Question: I have a table named Groups in my Database as follows:
'''
Groups
|--GroupID
|--GroupName
|--ParentID
|--NatureOfGroupID
|--EffectID
'''
Here is the relationship diagram for above table:

I have a combobox in a window in which I have two columns. Here is the xaml:
'''
<ComboBox ItemsSource="{Binding DataContext.GroupNamesWithCorrespondingEffects, RelativeSource={RelativeSource Mode=FindAncestor, AncestorType={x:Type Page}}}"
SelectedValue="{Binding ParentID}" SelectedValuePath="GroupID">
<ComboBox.ItemTemplate>
<DataTemplate>
<StackPanel Orientation="Horizontal">
<TextBlock Text="{Binding GroupName}" Width="200" />
<TextBlock Text="{Binding CorrespondingEffect}" />
</StackPanel>
</DataTemplate>
</ComboBox.ItemTemplate>
</ComboBox>
'''
Actually i want to show GroupName and its corresponding Effect but when user selects any Item then I want to get SelectedValue as ParentID.
Here is the implementation of GroupNameWithCorrespondingEffect.cs
'''
public class GroupNameWithCorrespondingEffect : MainViewModel
{
private string _groupName;
public string GroupName
{
get
{
return _groupName;
}
set
{
_groupName = value;
OnPropertyChanged("GroupName");
}
}
private string _correspondingEffect;
public string CorrespondingEffect
{
get
{
return _correspondingEffect;
}
set
{
_correspondingEffect = value;
OnPropertyChanged("CorrespondingEffect");
}
}
}
'''
Here is the code for groupsViewModel.cs
'''
public class GroupsViewModel : MainViewModel
{
public GroupsViewModel()
{
using (Entities db = new Entities())
{
GroupNamesWithCorrespondingEffects = (from g in db.Groups
select new GroupNameWithCorrespondingEffect
{
GroupName = g.GroupName,
CorrespondingEffect = g.Master_Effects.Effect
}).ToList();
NaturesOfGroup = (from m in db.Master_NatureOfGroup
select m).ToList();
}
SaveChangesCommand = new RelayCommand(SaveGroup);
CurrentGroup = new Group();
}
private Group _currentGroup;
public Group CurrentGroup
{
get
{
return _currentGroup;
}
set
{
_currentGroup = value;
OnPropertyChanged("CurrentGroup");
}
}
private List<GroupNameWithCorrespondingEffect> _groupNamesWithCorrespondingEffects;
public List<GroupNameWithCorrespondingEffect> GroupNamesWithCorrespondingEffects
{
get
{
return _groupNamesWithCorrespondingEffects;
}
set
{
_groupNamesWithCorrespondingEffects = value;
OnPropertyChanged("GroupNamesWithCorrespondingEffects");
}
}
private List<Master_NatureOfGroup> _naturesOfGroup;
public List<Master_NatureOfGroup> NaturesOfGroup
{
get
{
return _naturesOfGroup;
}
set
{
_naturesOfGroup = value;
OnPropertyChanged("NaturesOfGroup");
}
}
public ICommand SaveChangesCommand { get; set; }
private void SaveGroup(object obj)
{
Group cGroup = new Group()
{
GroupName = CurrentGroup.GroupName,
**ParentID = CurrentGroup.ParentID,**
NatureOfGroupID = CurrentGroup.NatureOfGroupID,
EffectID = CurrentGroup.EffectID
};
using (Entities db = new Entities())
{
db.Groups.Add(cGroup);
db.SaveChanges();
GroupNamesWithCorrespondingEffects = (from g in db.Groups
select new GroupNameWithCorrespondingEffect
{
GroupName = g.GroupName,
CorrespondingEffect = g.Master_Effects.Effect
}).ToList();
}
}
}
'''
When I debug and put a breakpoint on the line marked with ** .... ** I always get CurrentGroup.ParentID = null.
'''
<Page.DataContext>
<vm:GroupsViewModel />
</Page.DataContext>
<Grid DataContext="{Binding CurrentGroup}">
<Grid.RowDefinitions>
<RowDefinition Height="*" />
<RowDefinition Height="Auto" />
<RowDefinition Height="Auto" />
<RowDefinition Height="Auto" />
<RowDefinition Height="*" />
<RowDefinition Height="Auto" />
</Grid.RowDefinitions>
<Grid.ColumnDefinitions>
<ColumnDefinition Width="*" />
<ColumnDefinition Width="Auto" />
<ColumnDefinition Width="0.6*" />
<ColumnDefinition Width="0.6*" />
<ColumnDefinition Width="*" />
</Grid.ColumnDefinitions>
<TextBlock Grid.Row="1" Grid.Column="1" Text="Name" HorizontalAlignment="Left"/>
<TextBlock Grid.Row="1" Grid.Column="1" Text=" : " HorizontalAlignment="Right"/>
<TextBox Grid.Row="1" Grid.Column="2" Grid.ColumnSpan="2" Text="{Binding GroupName}"/>
<TextBlock Grid.Row="2" Grid.Column="1" Text="Under" HorizontalAlignment="Left"/>
<TextBlock Grid.Row="2" Grid.Column="1" Text=" : " HorizontalAlignment="Right"/>
<ComboBox x:Name="cbUnder" Grid.Row="2" Grid.Column="2" Grid.ColumnSpan="2"
ItemsSource="{Binding DataContext.GroupNamesWithCorrespondingEffects, RelativeSource={RelativeSource Mode=FindAncestor, AncestorType={x:Type Page}}}"
SelectedValue="{Binding ParentID}" SelectedValuePath="GroupID">
<ComboBox.ItemTemplate>
<DataTemplate>
<StackPanel Orientation="Horizontal">
<TextBlock Text="{Binding GroupName}" Width="200" />
<TextBlock Text="{Binding CorrespondingEffect}" />
</StackPanel>
</DataTemplate>
</ComboBox.ItemTemplate>
</ComboBox>
<TextBlock Grid.Row="3" Grid.Column="1" Text="Nature of Group" HorizontalAlignment="Left" Visibility="{Binding Visibility, ElementName=cbNature}"/>
<TextBlock Grid.Row="3" Grid.Column="1" Text=" : " HorizontalAlignment="Right" Visibility="{Binding Visibility, ElementName=cbNature}"/>
<ComboBox x:Name="cbNature" Grid.Row="3" Grid.Column="2" Visibility="{Binding SelectedIndex, Converter={StaticResource selectedIndexToVisibilityConverter}, ElementName=cbUnder}"
ItemsSource="{Binding DataContext.NaturesOfGroup, RelativeSource={RelativeSource AncestorType={x:Type Page}}}" DisplayMemberPath="Nature"
SelectedValue="{Binding NatureOfGroupID}" SelectedValuePath="NatureOfGroupID"/>
<StackPanel Grid.Row="5" Grid.Column="4" Orientation="Horizontal">
<Button Content="Save" Command="{Binding DataContext.SaveChangesCommand, RelativeSource={RelativeSource Mode=FindAncestor, AncestorType={x:Type Page}}}"/>
</StackPanel>
</Grid>
'''
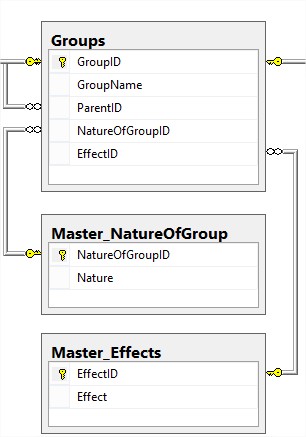
Answer: I can see two issues in your code.
of all you mentioned
> Actually i want to show GroupName and its corresponding Effect but
when user selects any Item then I want to get SelectedValue as
ParentID.
But in combobox declaration, you set 'SelectedValuePath="GroupID"'. It should be set to ParentID - 'SelectedValuePath="ParentID"'.
---
, even if you set 'SelectedValuePath' to 'ParentID', it won't work since combobox ItemsSource is a list of 'GroupNameWithCorrespondingEffect' which doesn't have any property 'ParentID' in it.
For SelectedValuePath to work underlying model class should have that property, so create a property and filled it from database like other two properties.
'''
GroupNamesWithCorrespondingEffects = (from g in db.Groups
select new GroupNameWithCorrespondingEffect
{
GroupName = g.GroupName,
CorrespondingEffect = g.Master_Effects.Effect,
ParentID = g.ParentId
}).ToList();
'''
So, for your solution to work, you have to fix both these issues.